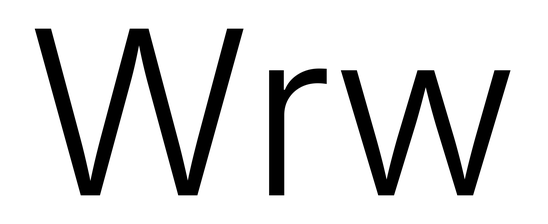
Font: Inter_Light